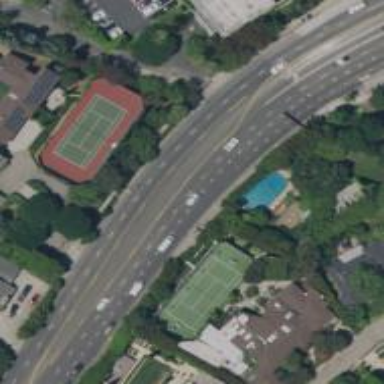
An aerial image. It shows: Secondary road with asphalt surface surrounded by residential properties.